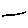
Label: line